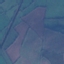
Land use / land cover: Pasture